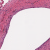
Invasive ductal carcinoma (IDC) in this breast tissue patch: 0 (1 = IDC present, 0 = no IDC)